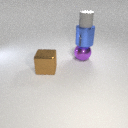
large purple metal sphere below large blue metal cylinder